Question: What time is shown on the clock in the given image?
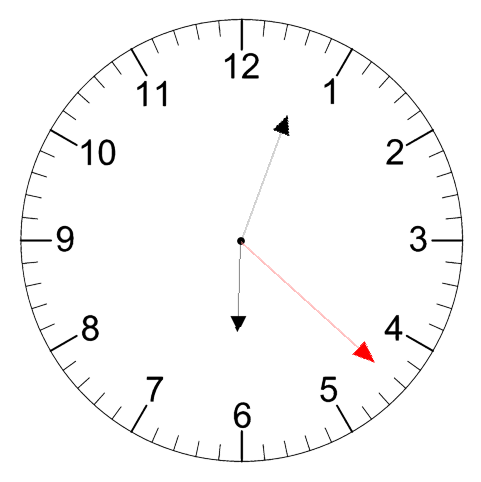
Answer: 06:03:22